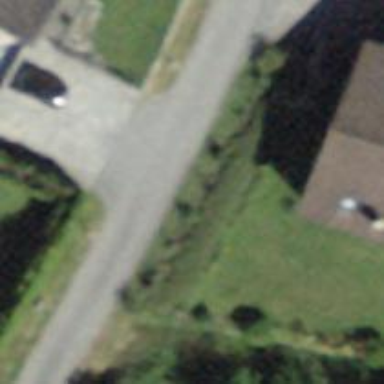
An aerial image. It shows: Asphalt road in residential area.